Field crop: maize
Growth stage: 2
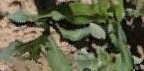
Species: maize